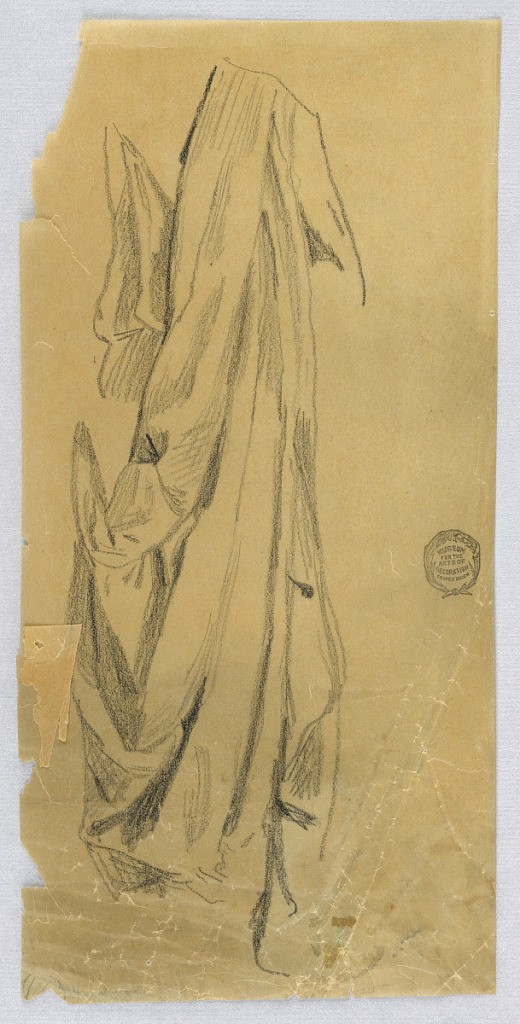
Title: Drapery Study
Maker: Francis Augustus Lathrop, American, 1849–1909
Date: ca. 1895
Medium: Graphite on tracing paper
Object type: Drawing
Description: Standing figure seen from the back, right side shown.